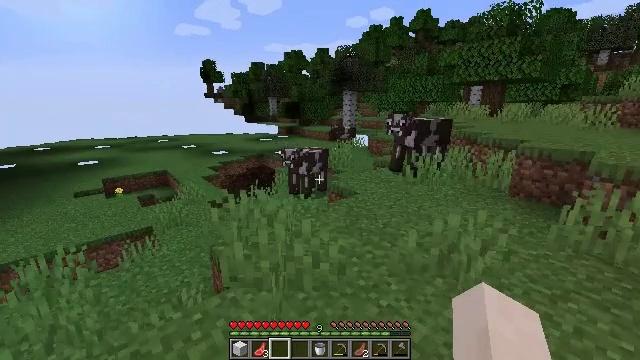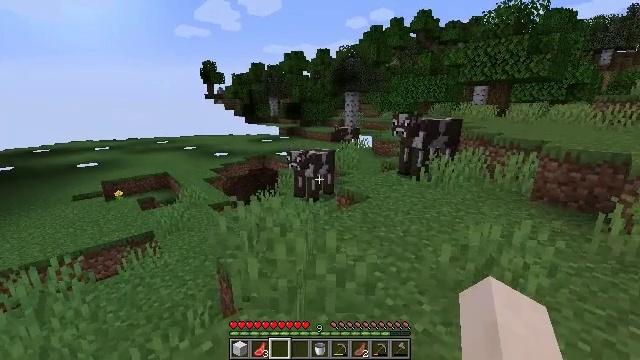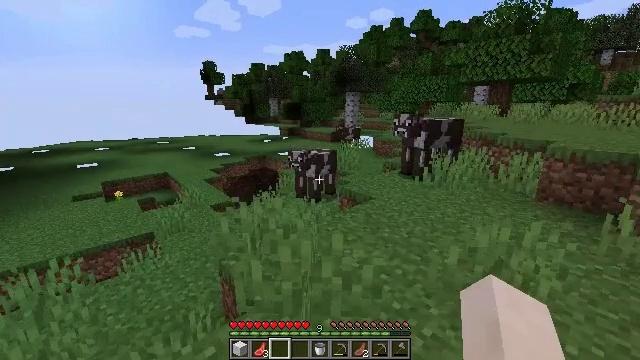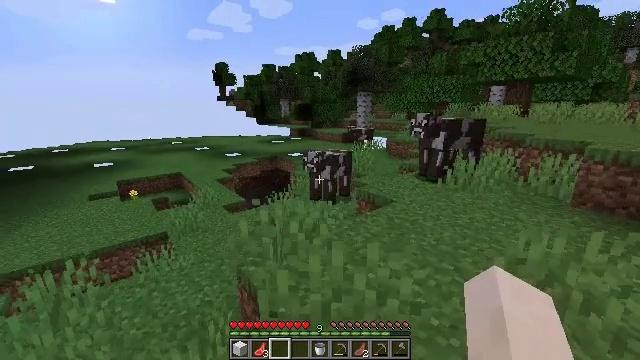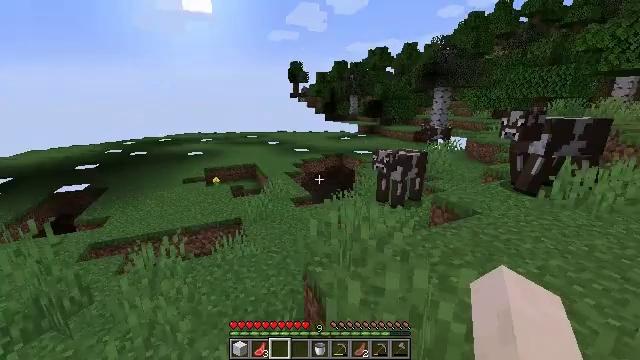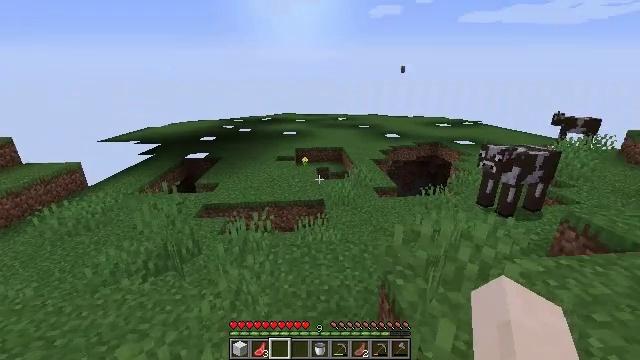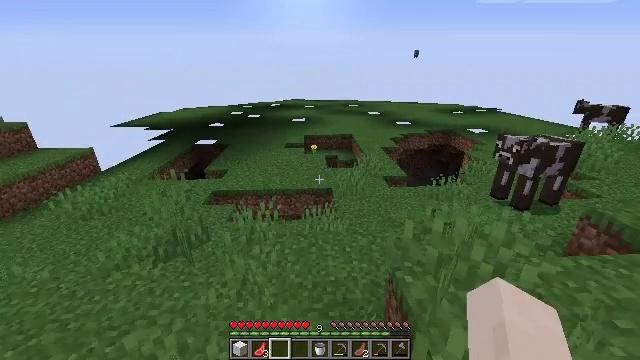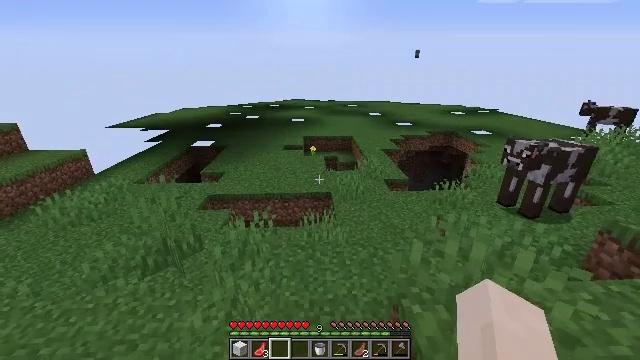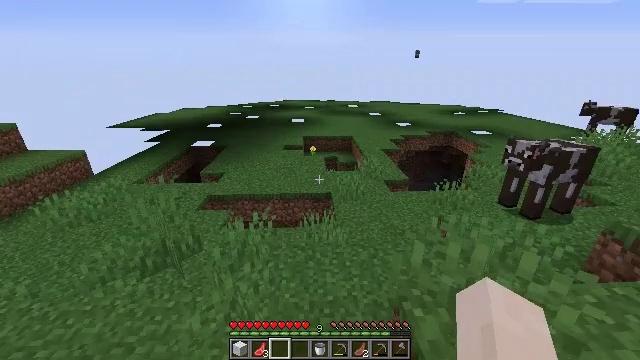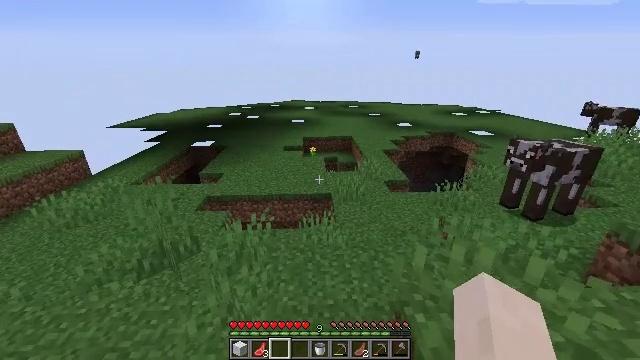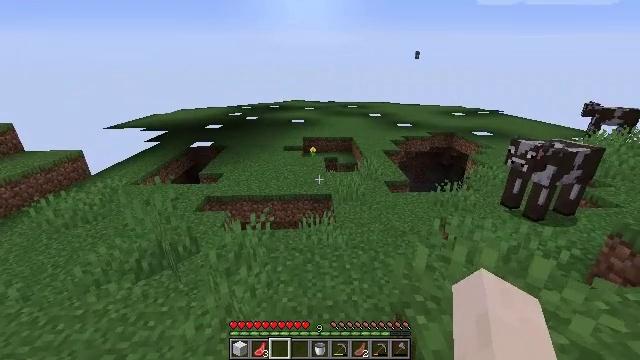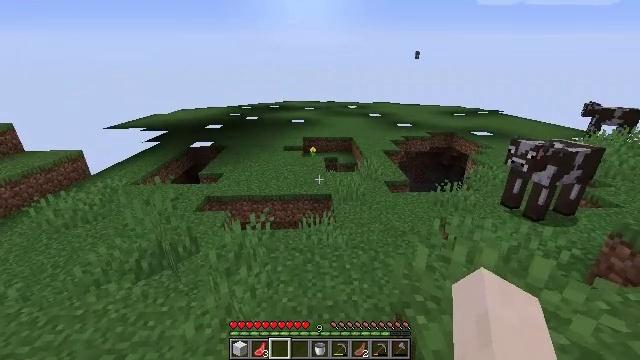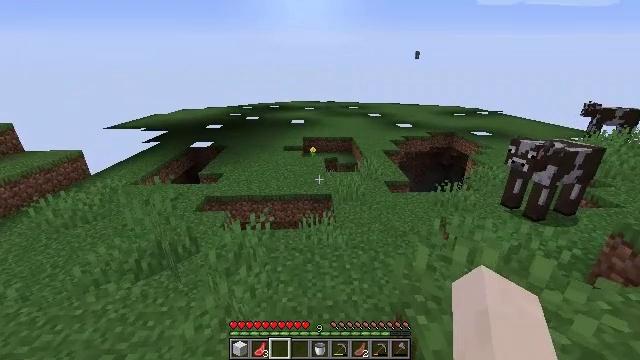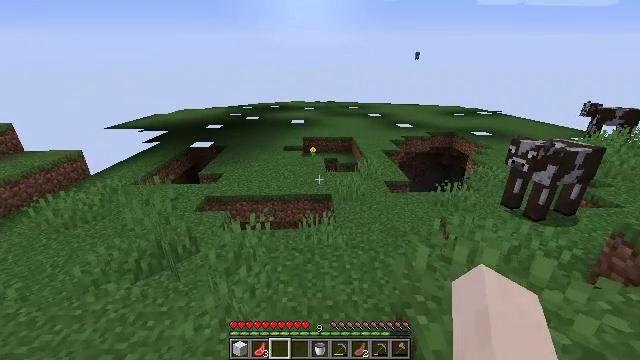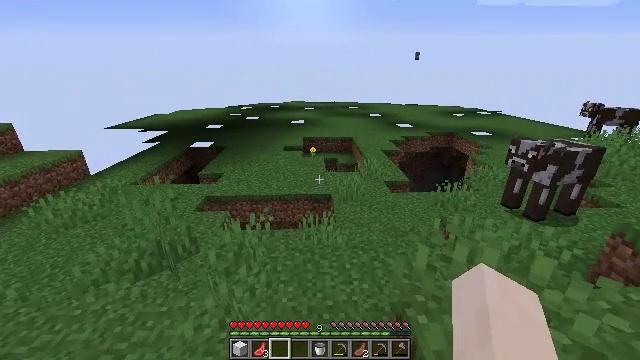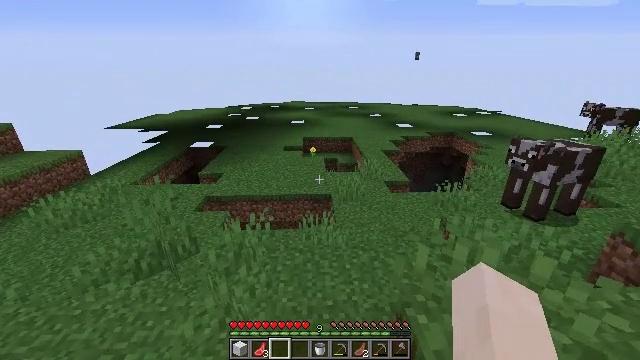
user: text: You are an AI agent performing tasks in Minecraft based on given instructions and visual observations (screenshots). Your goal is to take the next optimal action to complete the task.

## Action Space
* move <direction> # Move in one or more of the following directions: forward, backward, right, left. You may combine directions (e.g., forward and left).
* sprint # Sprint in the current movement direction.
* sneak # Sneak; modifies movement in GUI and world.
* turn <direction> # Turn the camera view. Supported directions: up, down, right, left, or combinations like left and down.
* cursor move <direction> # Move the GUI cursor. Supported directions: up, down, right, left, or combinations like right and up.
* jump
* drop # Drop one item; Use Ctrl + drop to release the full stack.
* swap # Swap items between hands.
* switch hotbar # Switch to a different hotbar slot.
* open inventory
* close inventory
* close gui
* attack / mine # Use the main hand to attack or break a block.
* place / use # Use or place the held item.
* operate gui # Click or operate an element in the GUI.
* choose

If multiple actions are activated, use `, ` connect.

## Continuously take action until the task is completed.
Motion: motion action
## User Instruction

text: Mine brown mushroom block in the forest.
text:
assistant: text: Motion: move forward and move left
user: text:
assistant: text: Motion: move forward and move left
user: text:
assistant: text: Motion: move forward and move left, turn left
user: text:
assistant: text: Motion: move forward, turn left
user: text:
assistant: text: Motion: move forward, turn left and down
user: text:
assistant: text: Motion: move forward, turn left and down
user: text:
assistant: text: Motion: no_op
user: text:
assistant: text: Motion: no_op
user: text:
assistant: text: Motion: no_op
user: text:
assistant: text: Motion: no_op
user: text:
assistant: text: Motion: no_op
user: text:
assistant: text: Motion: no_op
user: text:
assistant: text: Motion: no_op
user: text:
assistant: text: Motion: no_op
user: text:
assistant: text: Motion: no_op
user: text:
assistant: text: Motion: no_op
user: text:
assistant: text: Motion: no_op
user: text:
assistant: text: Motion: no_op
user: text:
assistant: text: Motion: no_op
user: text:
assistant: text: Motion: no_op
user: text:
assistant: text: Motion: move forward
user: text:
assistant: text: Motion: move forward
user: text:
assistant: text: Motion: move forward
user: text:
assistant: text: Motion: move forward
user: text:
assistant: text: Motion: move forward
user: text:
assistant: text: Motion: move forward
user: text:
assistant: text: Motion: move forward
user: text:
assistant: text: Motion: move forward
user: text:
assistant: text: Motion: move forward
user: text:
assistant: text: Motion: move forward